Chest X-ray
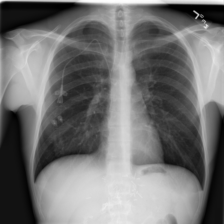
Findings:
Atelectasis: negative
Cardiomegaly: negative
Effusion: negative
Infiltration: negative
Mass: negative
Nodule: negative
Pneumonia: negative
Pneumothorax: negative
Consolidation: negative
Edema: negative
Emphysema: negative
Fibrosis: negative
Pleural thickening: negative
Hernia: negative